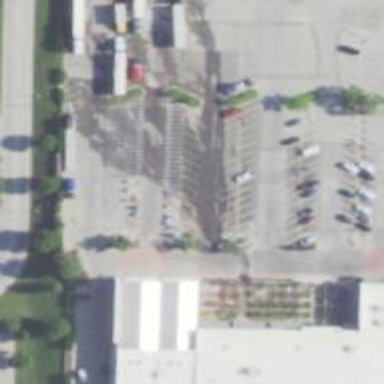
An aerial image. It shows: Parking space.